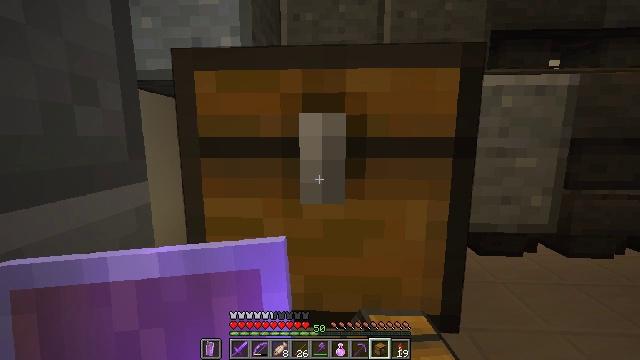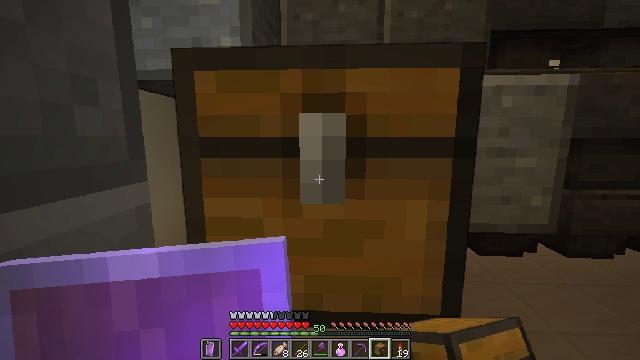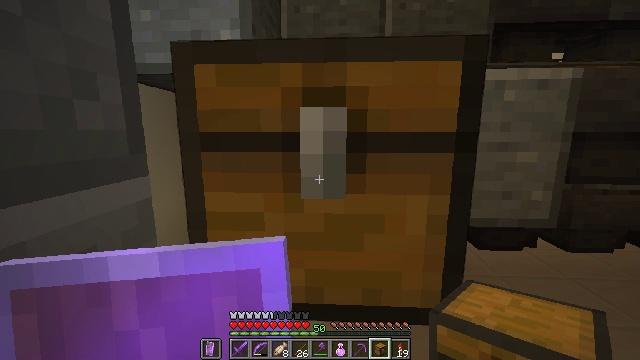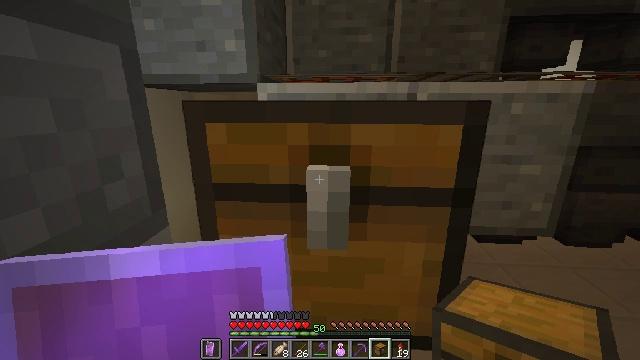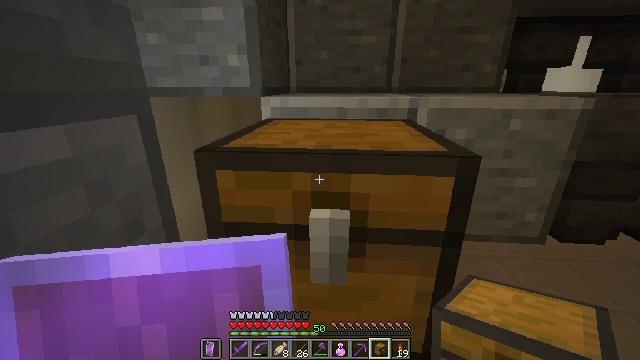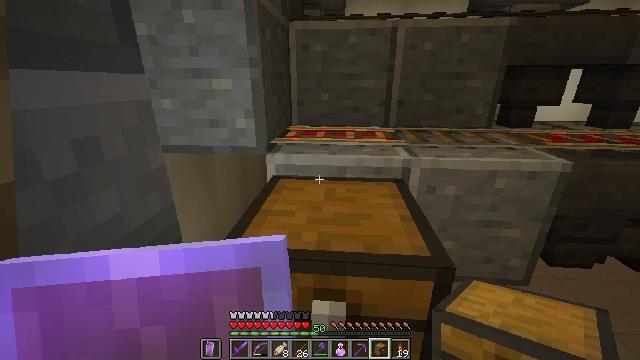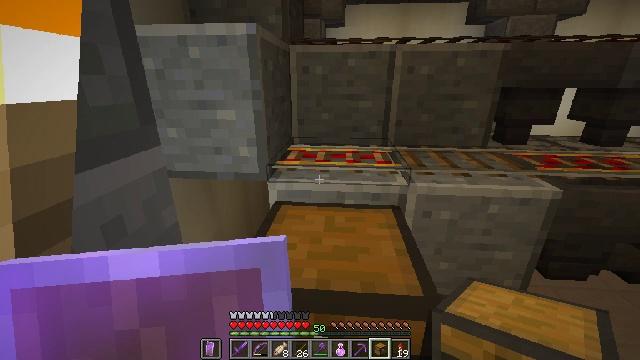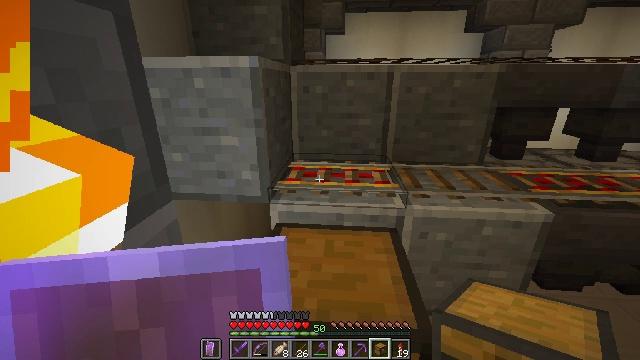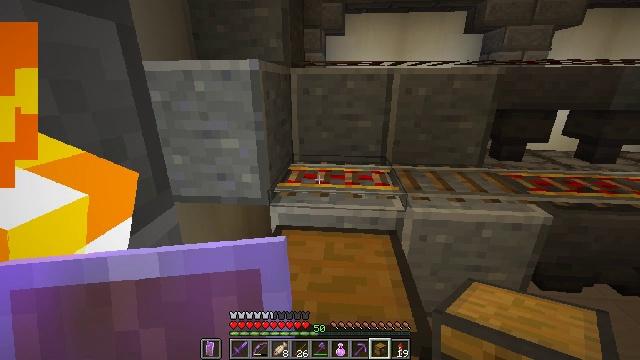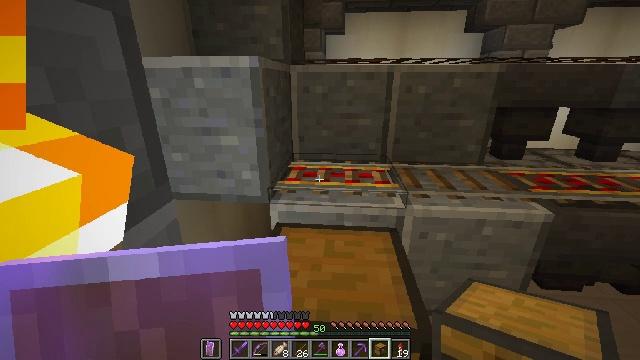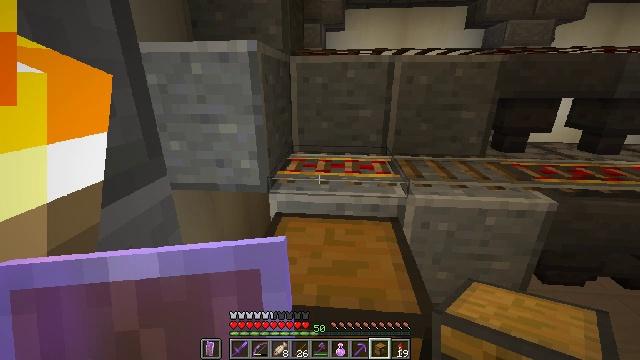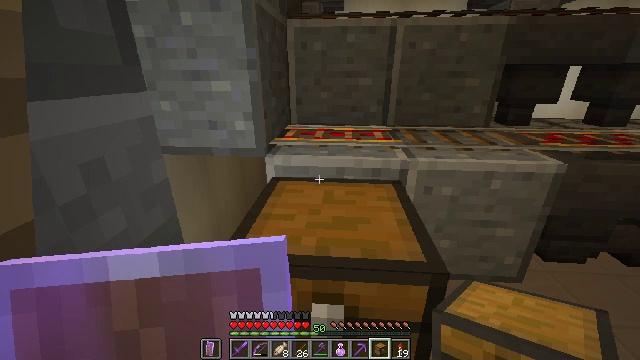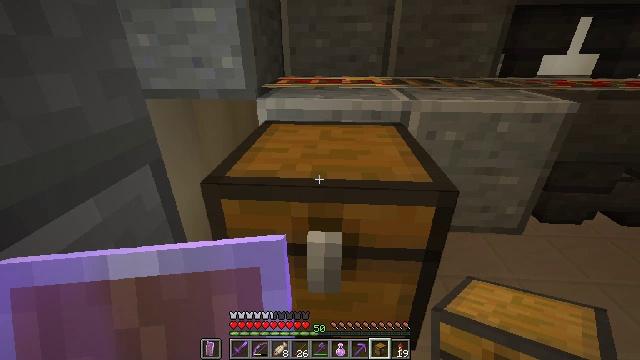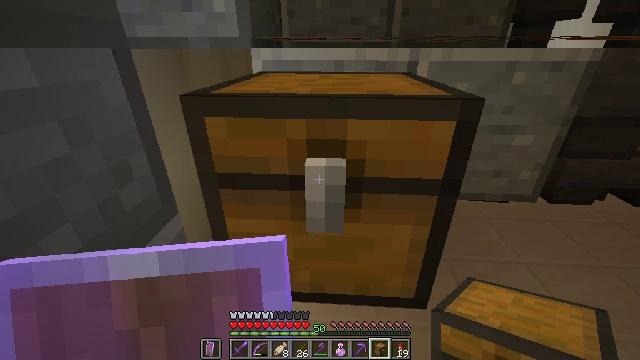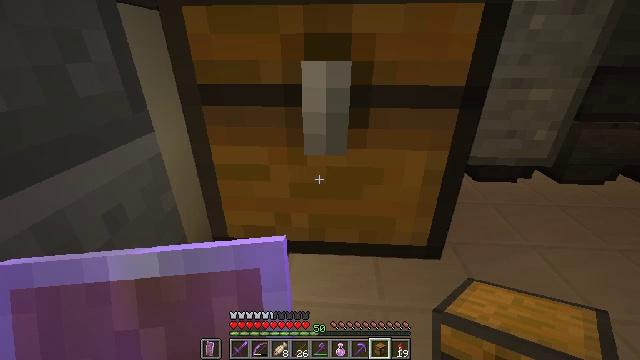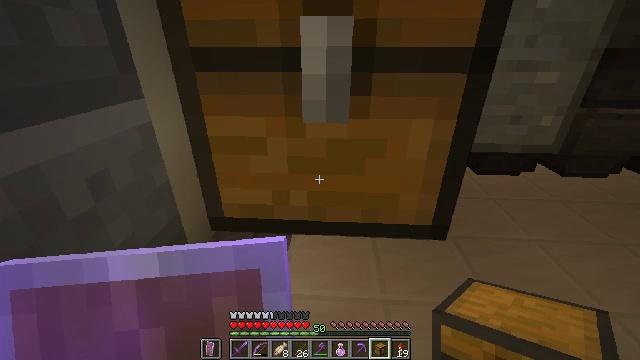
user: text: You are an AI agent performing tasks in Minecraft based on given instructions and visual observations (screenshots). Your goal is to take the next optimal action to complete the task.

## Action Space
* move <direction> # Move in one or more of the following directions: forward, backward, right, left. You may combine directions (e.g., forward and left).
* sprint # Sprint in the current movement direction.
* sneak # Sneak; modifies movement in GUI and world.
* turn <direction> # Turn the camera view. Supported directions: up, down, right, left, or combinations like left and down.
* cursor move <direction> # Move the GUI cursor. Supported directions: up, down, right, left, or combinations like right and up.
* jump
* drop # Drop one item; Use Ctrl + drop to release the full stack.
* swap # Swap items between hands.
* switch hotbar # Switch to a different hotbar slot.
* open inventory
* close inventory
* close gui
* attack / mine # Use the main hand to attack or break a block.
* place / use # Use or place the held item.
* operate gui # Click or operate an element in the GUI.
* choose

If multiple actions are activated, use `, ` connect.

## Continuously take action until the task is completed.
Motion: motion action
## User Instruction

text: Mine a chest to move it.
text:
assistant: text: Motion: no_op
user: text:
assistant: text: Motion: turn down
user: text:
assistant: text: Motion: turn left and down, jump
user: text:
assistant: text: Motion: turn down, jump
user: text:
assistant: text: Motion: jump
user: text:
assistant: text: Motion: jump
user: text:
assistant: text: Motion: jump
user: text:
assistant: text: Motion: jump
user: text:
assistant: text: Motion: no_op
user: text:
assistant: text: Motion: no_op
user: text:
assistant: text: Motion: turn down
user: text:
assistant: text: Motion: turn down
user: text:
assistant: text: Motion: no_op
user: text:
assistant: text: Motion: no_op
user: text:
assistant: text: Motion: no_op
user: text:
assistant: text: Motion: no_op
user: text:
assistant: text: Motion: no_op
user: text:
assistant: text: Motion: no_op
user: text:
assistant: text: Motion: no_op
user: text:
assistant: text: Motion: no_op
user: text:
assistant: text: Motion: no_op
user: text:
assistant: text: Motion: no_op
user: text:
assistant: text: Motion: no_op
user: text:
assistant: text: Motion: no_op
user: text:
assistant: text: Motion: no_op
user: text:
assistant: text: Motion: no_op
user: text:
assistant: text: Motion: no_op
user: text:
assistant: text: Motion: no_op
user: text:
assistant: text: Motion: no_op
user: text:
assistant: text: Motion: no_op